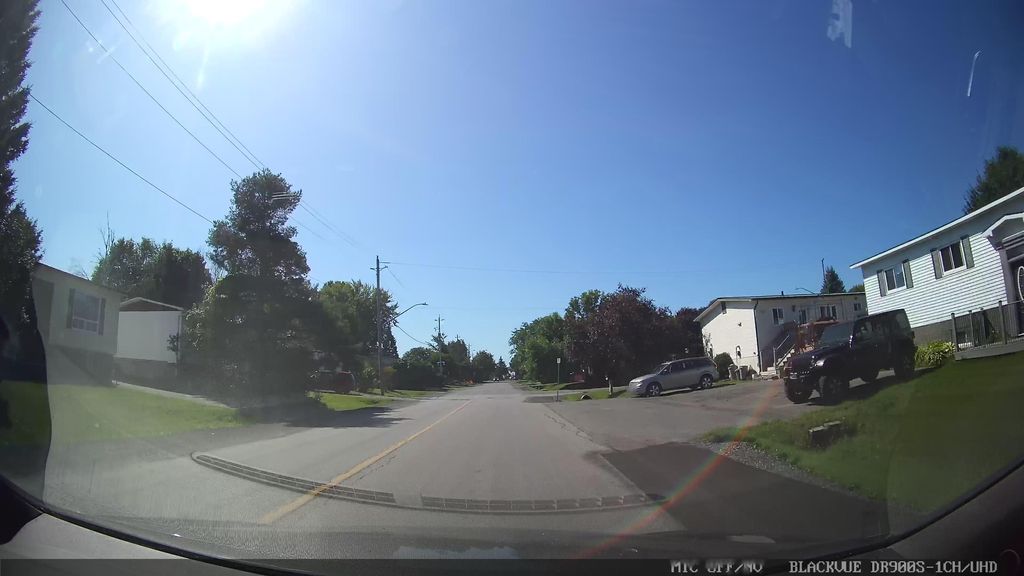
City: ottawa-gatineau